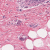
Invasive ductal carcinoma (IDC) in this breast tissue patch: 0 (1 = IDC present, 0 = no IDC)